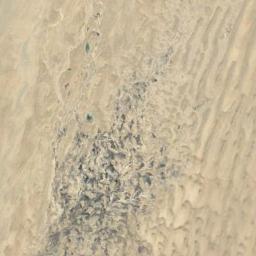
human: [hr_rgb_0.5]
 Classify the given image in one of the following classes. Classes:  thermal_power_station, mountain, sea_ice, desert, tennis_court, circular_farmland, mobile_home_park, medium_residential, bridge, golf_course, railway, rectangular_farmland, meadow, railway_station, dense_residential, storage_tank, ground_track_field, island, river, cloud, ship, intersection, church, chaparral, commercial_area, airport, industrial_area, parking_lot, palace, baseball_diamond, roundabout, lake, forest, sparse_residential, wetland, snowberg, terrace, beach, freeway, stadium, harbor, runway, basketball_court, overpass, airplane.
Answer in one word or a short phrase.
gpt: desert